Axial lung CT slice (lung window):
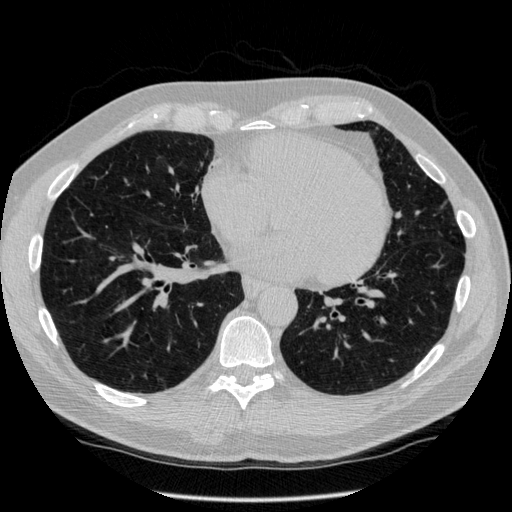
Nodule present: no